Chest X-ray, AP view. Patient: 23 years old, sex M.
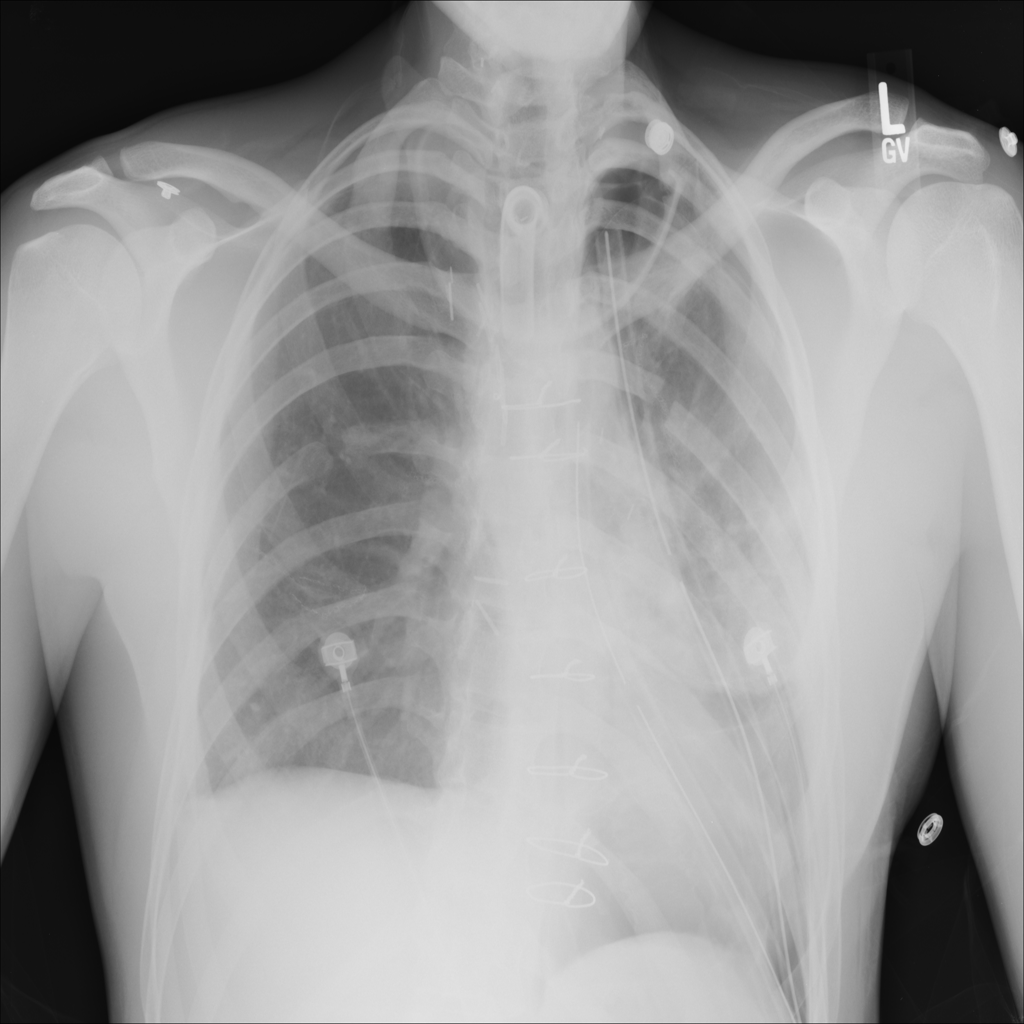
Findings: Atelectasis, Pneumothorax